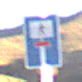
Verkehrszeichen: SackgasseFussgaengerDurchlaessig
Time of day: SunriseSunset
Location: Outdoor (Nature)
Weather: Clear
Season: NotSpecified
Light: Natural